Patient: sex M, age 67
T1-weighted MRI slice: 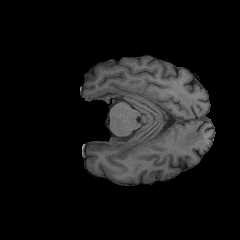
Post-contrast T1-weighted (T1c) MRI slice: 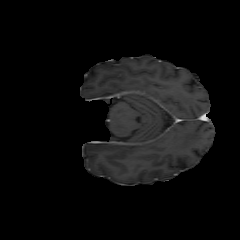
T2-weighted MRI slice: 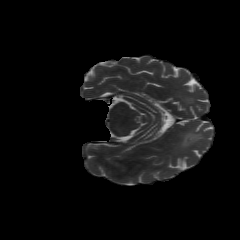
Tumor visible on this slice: yes
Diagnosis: Glioblastoma, IDH-wildtype
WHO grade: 4